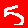
Digit: 5